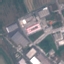
Land use / land cover class: Industrial